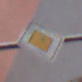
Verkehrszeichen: Vorfahrtsstrasse
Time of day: Midday
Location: Outdoor (Urban)
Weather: Overcast
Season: NotSpecified
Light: Natural